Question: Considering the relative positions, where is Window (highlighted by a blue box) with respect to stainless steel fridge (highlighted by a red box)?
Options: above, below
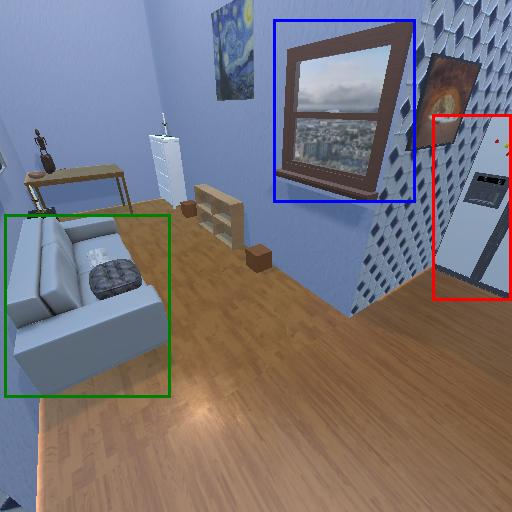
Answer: above